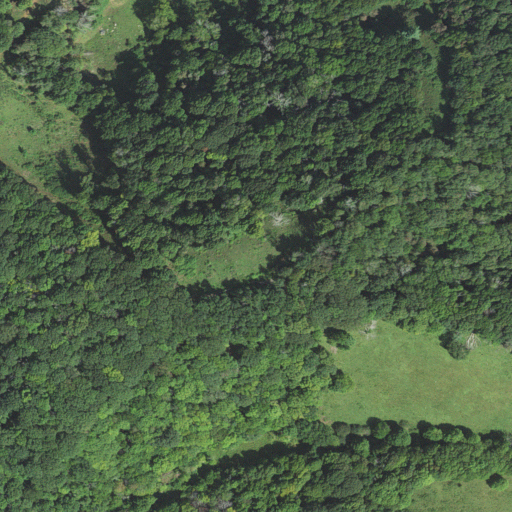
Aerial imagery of mountain in North Carolina named Wilson Mountain containing deciduous forest, pasture, and shrub